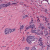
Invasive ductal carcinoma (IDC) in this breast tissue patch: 1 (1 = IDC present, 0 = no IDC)